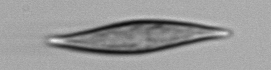
Label: Pleurosigma